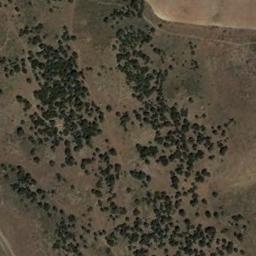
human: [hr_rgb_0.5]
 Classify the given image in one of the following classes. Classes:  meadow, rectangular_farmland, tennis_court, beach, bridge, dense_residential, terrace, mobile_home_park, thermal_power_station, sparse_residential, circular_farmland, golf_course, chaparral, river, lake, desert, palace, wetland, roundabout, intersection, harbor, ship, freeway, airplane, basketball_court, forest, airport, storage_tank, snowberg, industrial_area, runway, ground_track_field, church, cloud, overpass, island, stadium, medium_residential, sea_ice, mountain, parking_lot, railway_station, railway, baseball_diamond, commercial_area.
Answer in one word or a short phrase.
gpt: chaparral